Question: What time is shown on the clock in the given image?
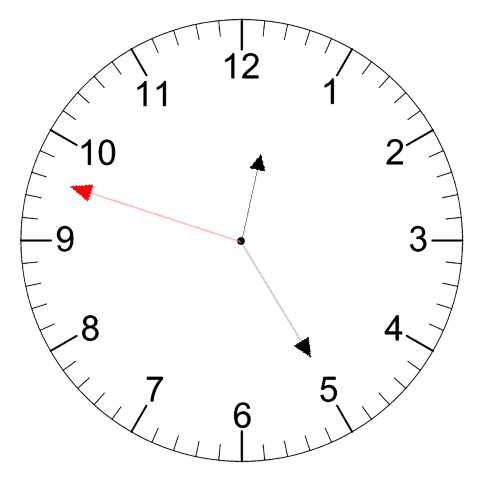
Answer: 12:24:48